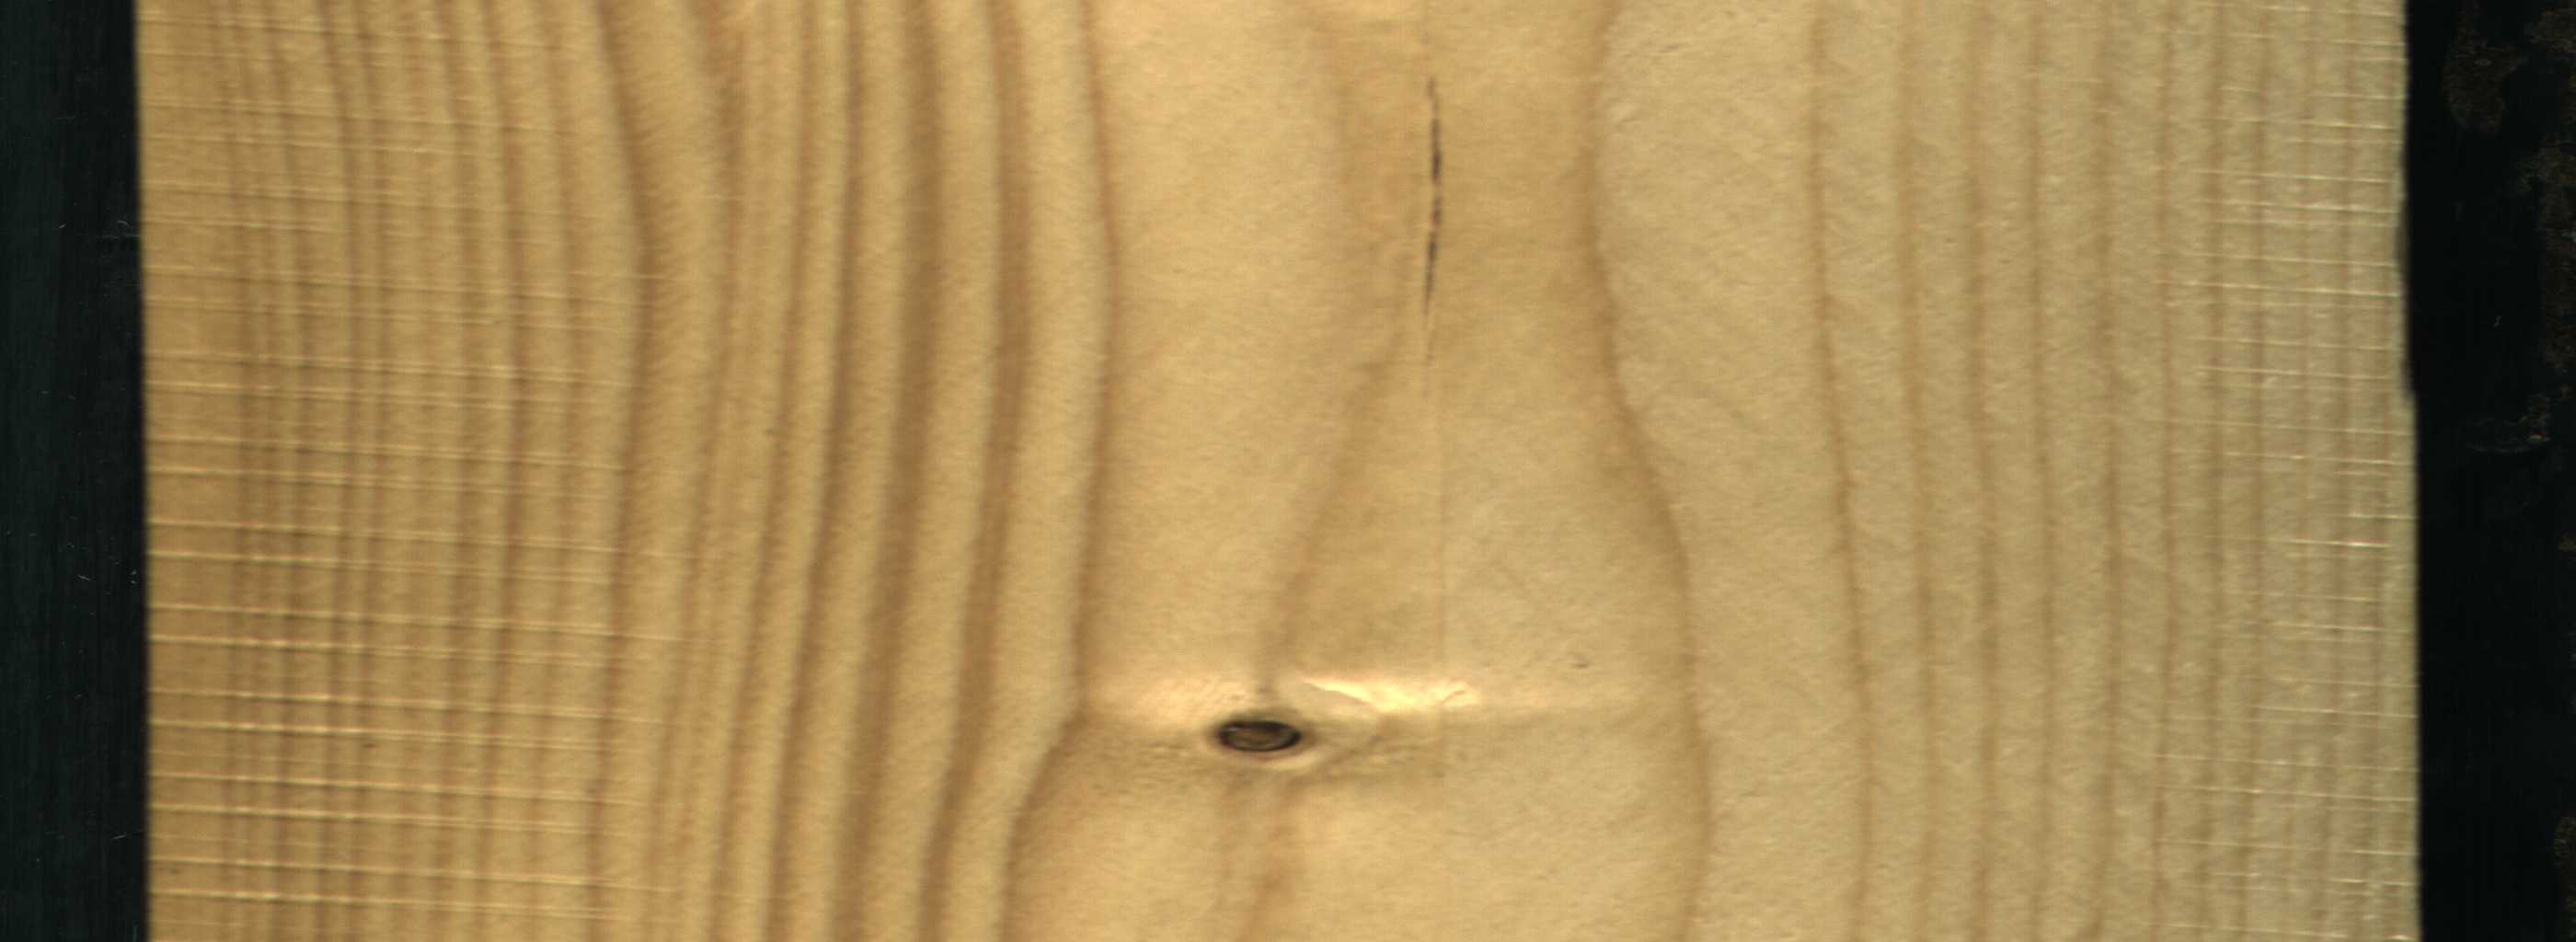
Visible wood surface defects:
Crack
Dead_Knot